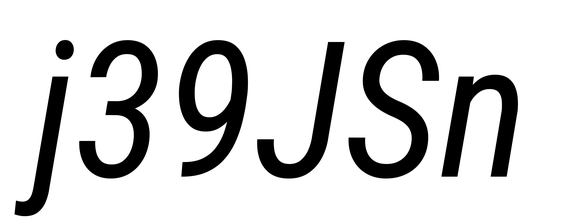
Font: Roboto-Italic_Condensed_Italic